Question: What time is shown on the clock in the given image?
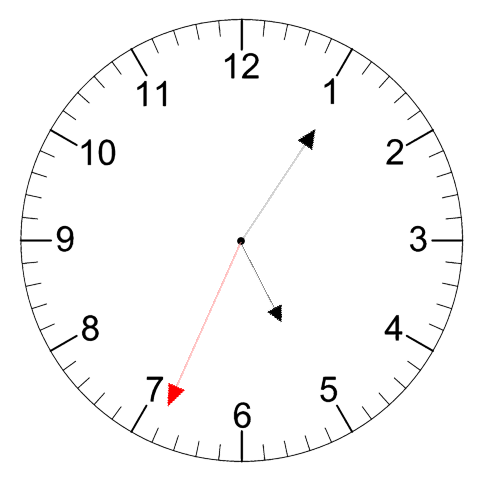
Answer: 05:05:34